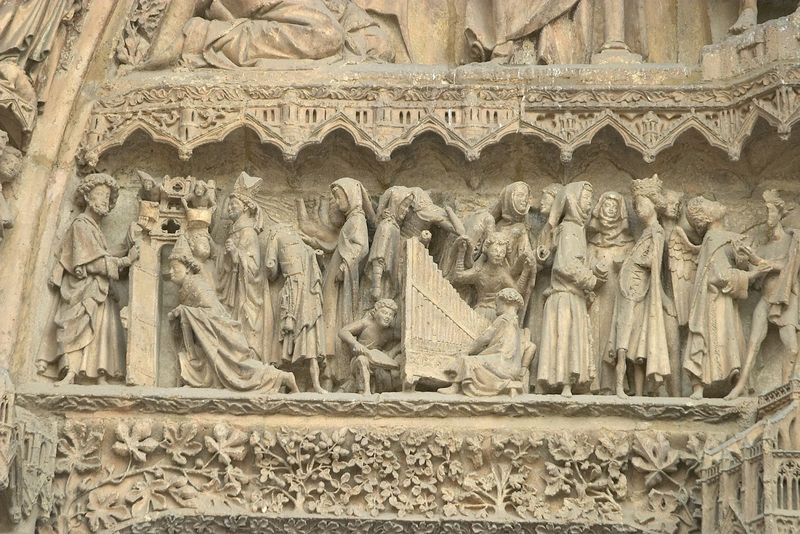
Titel: Hauptportal der Kathedrale von León
Künstler: Meister Enrique
Standort: Léon, Kathedrale (EU - E)
Schlagwörter: blätter, bäume, frauen, menschen, blumen, marmor, männer, stuhl, stützen, szene, gebäude, schleier, leute, ornament, alt, bart, barock, bibel, falten, kleidung, stein, kirche, gewand, haare, musik, musiker, krone, kinder, rund, turm, engel, ranken, relief, italien, spieler, figuren, verzierung, bögen, münster, altar, verziert, orgel, sandstein, kniend, mittelalter, könige, harfe, heilig, panflöte, schieben, gläubige, kapuze, tympanon, ulm, apostel, geritzt, künig, kapf, gugel, aposte, blasebald